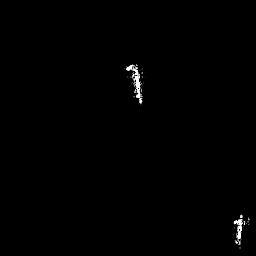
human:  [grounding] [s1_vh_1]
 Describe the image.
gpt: In the satellite image, there is  <ref>1 medium ship </ref> <box>[[49, 23, 56, 39, 0]]</box> located at center,  <ref>1 medium ship </ref> <box>[[90, 83, 98, 95, 0]]</box> located at bottom right.